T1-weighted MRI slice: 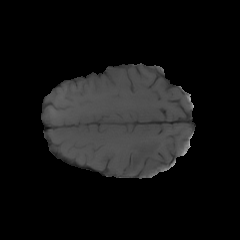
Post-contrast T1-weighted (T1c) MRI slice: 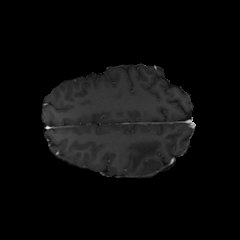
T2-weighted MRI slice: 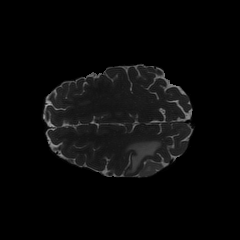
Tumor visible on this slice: yes